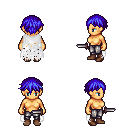
a pixel art fantasy rpg character, female body template, human, tanned skin, white tattered cape, metal pants, blue short bangs hairstyle, brown shoes, dagger, four views (front, back, left, right), 2x2 character sprite sheet, small pixel art, hard edges, no anti-aliasing